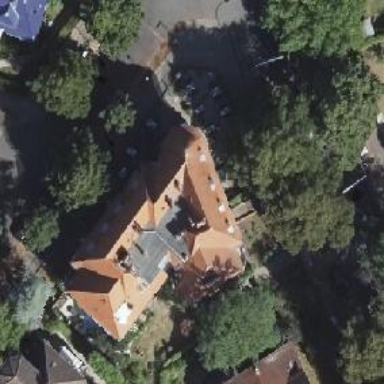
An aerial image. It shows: Restaurant.